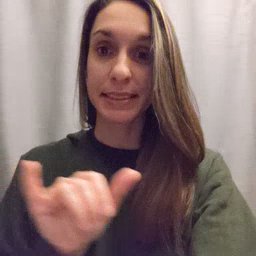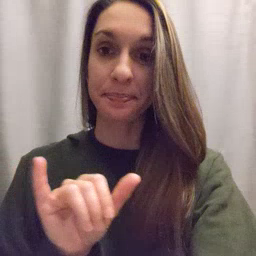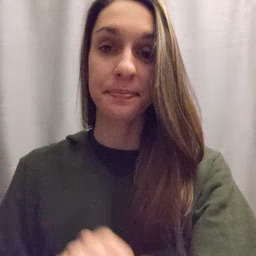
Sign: same